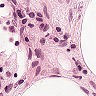
Metastatic tissue present: no